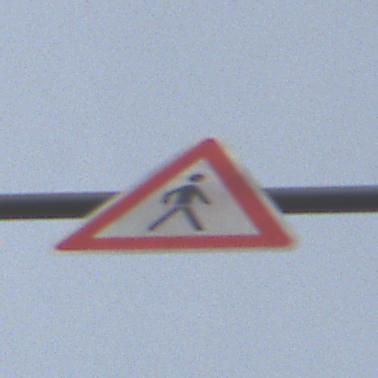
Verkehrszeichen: FussgaengerLinks
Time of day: MorningAfternoon
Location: Outdoor (Nature)
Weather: PartlyCloudy
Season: NotSpecified
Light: Natural